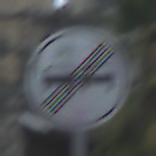
Verkehrszeichen: EndeUeberholverbot
Umgebung: Outdoor, Suburban
Tageszeit: MorningAfternoon
Wetter: PartlyCloudy
Licht: Natural
Jahreszeit: NotSpecified
Kontrast: LowContrast